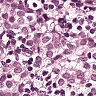
Metastatic tissue present: yes